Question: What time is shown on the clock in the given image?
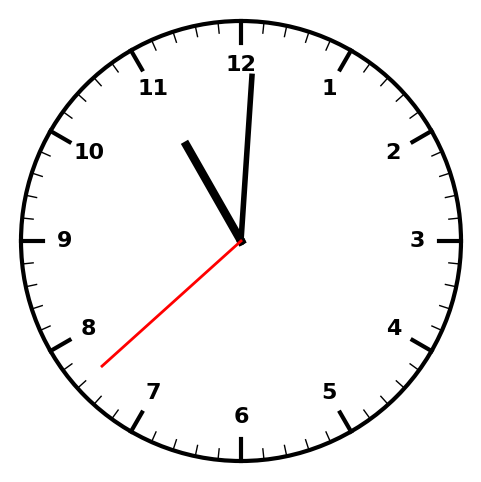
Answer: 11:00:38